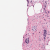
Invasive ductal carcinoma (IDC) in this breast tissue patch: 0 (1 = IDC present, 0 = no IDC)